Question: How can I save a duration in a plist so that I can load up some sample data in Core Data?
By duration I mean a task has a time duration. Could be 1h12m. Could be 15m.
Using this category
'''
+(NSDate *)dateWithHour:(NSInteger)hour minute:(NSInteger)minute
{
NSDateComponents *components = [[NSDateComponents alloc]init];
components.hour = hour;
components.minute = minute;
NSCalendar *calender = [NSCalendar currentCalendar];
NSDate *date = [calender dateFromComponents:components];
NSDateFormatter *dateFormatter = [[NSDateFormatter alloc]init];
[dateFormatter setDateFormat:@"HH:mm"];
NSLog(@"**Date Utils** %@",[dateFormatter stringFromDate:date]);
return date;
}
'''
I can create a duration of 15minutes
'''
task.duration = [NSDate dateWithHour:0 minute:15];
'''
It outputs to the console as:
'''
0001-01-01 04:29:24 +0000
'''
Which doesn't appear to be 15minutes. It looks like 4h29m24s. If I run the date back through a dateFormatter sure enough it prints out 15m.
How can I input a time duration in the plist as shown below?

What am I missing?
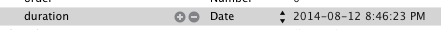
Answer: Dates are terribly complicated because of time zones and leap years and leap seconds and so on. They're not suitable for this use case and you will have all kinds of bugs trying to use them.
The correct data type for durations is NSTimeInterval, which is a 64 bit floating point number, in seconds. NSDate uses this data type internally as well.
The easiest way to create a time interval is:
'''
NSDate *aDate = ...
NSDate *anotherDate = ...
NSTimeInterval duration = [aDate timeIntervalSinceDate:anotherDate];
'''
And you'd save it to a plist with NSNumber:
'''
NSNumber *durationNumber = [NSNumber numberWithDouble:duration];
'''
Note that NSTimeInterval is actually a double.